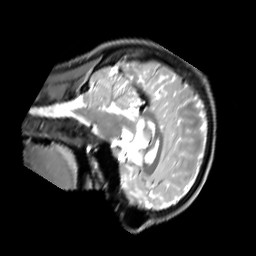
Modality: PDw
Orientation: sagittal
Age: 23
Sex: male
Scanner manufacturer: siemens
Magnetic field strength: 3 T
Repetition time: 11.88 s
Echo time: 0.014 s